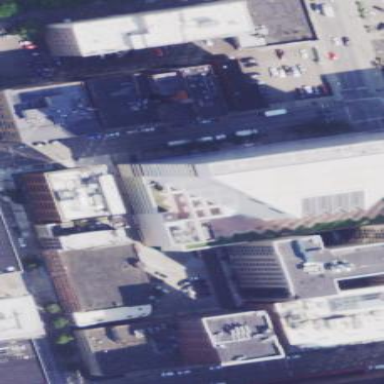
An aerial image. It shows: Part of building is shown in the image.